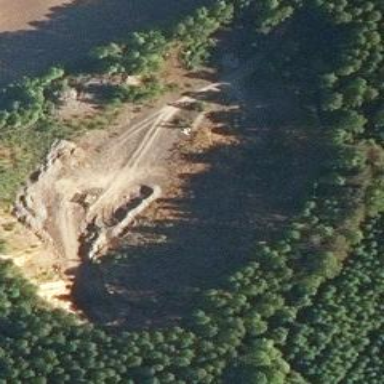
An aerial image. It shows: Quarry that is source of aggregate.